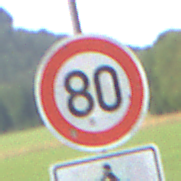
Verkehrszeichen: Geschwindigkeit80
Zusatzzeichen unten: HinweisDurchSinnbild18
Umgebung: Outdoor, Nature
Tageszeit: SunriseSunset
Wetter: PartlyCloudy
Licht: Natural
Jahreszeit: NotSpecified
Kontrast: MediumContrast